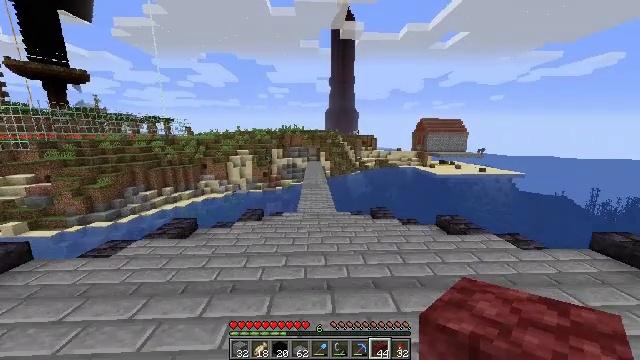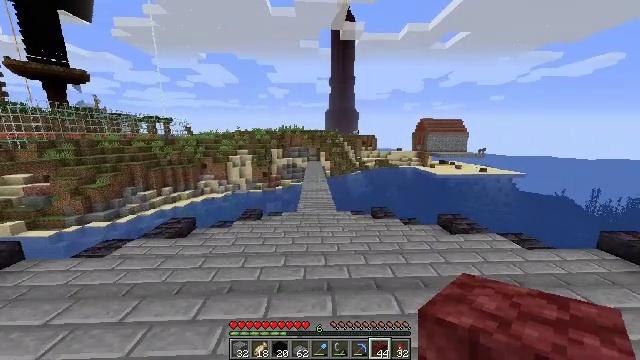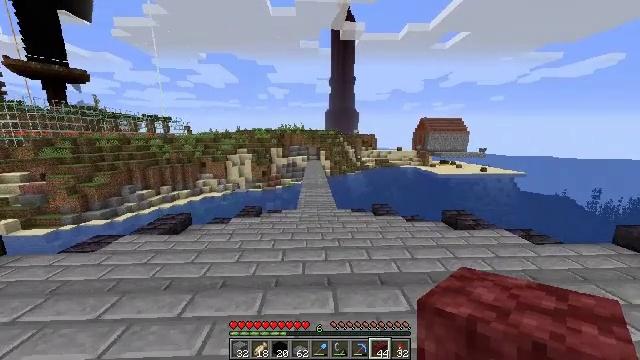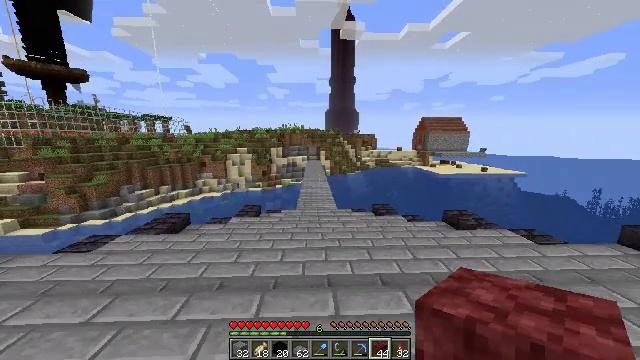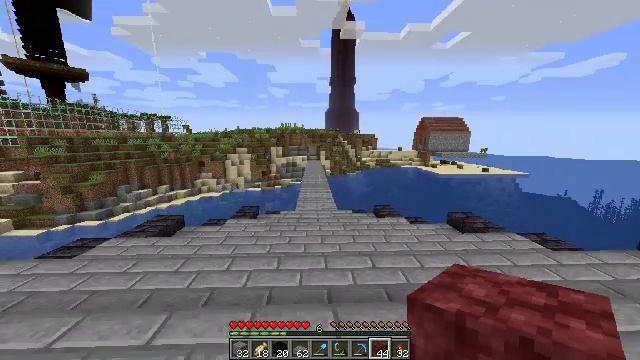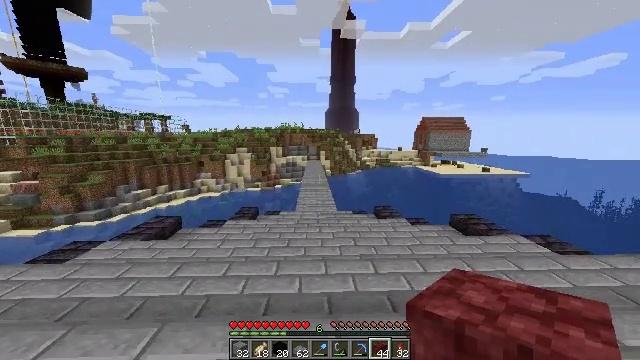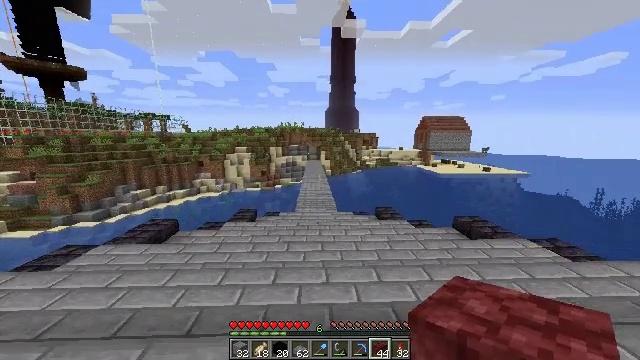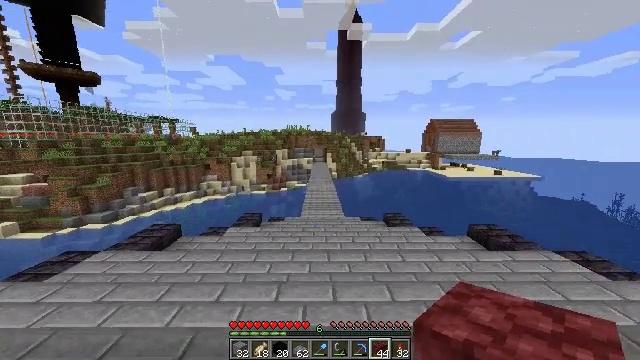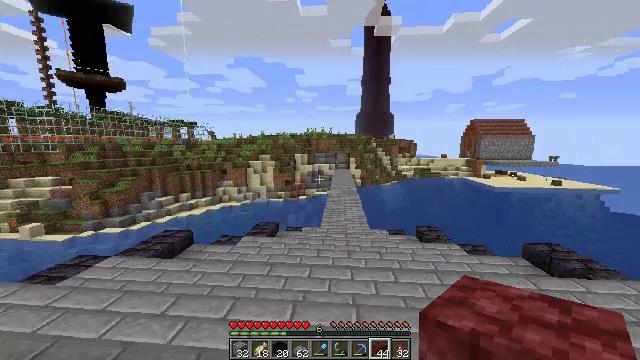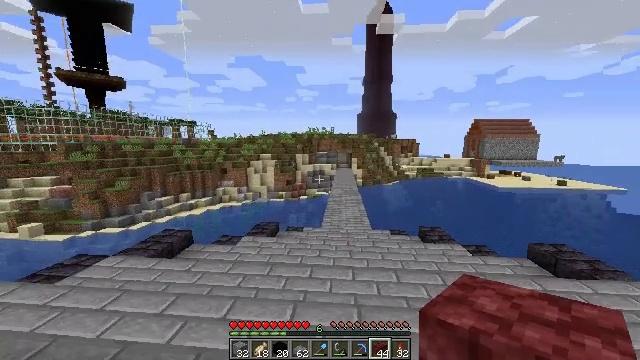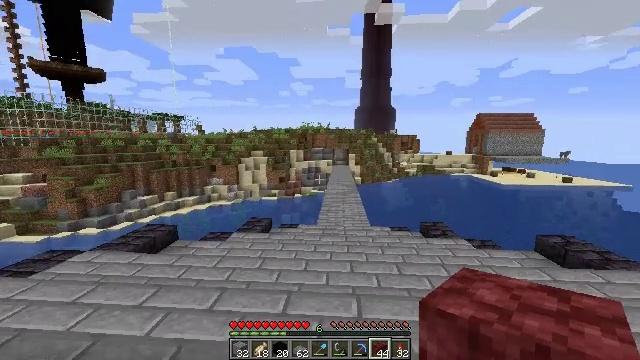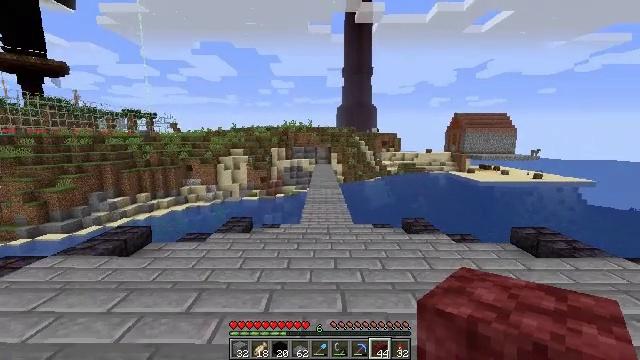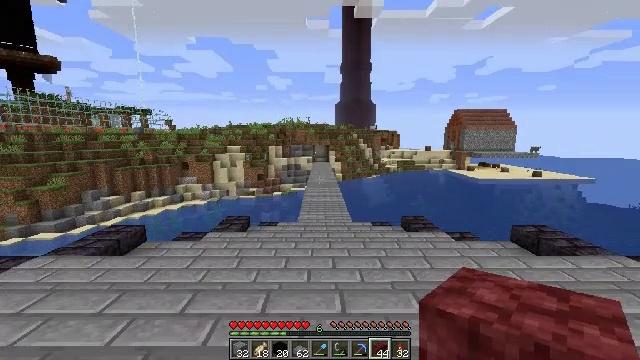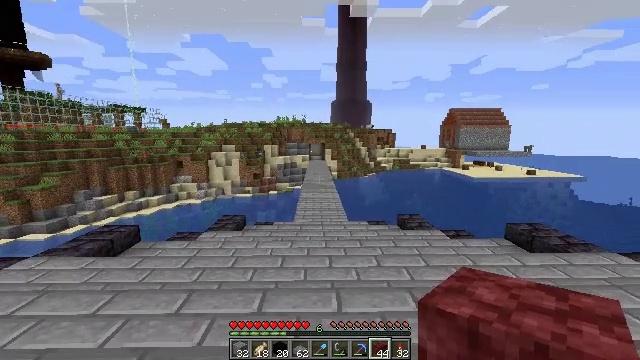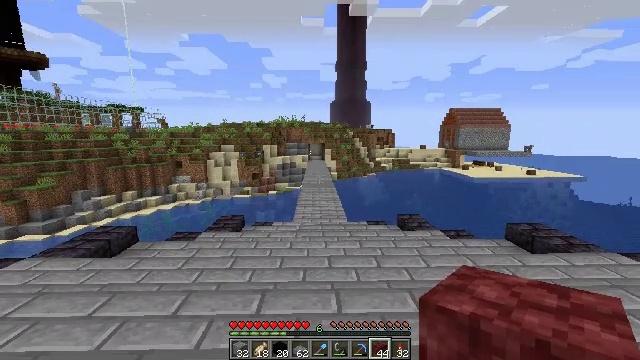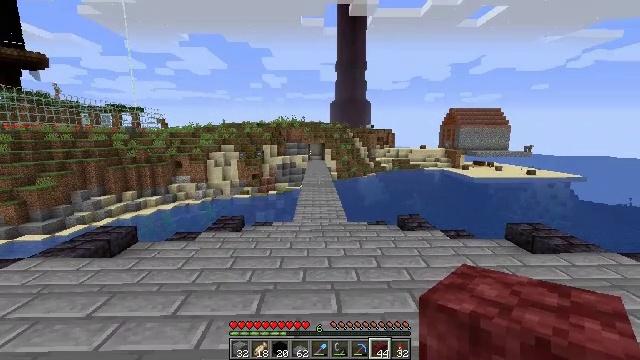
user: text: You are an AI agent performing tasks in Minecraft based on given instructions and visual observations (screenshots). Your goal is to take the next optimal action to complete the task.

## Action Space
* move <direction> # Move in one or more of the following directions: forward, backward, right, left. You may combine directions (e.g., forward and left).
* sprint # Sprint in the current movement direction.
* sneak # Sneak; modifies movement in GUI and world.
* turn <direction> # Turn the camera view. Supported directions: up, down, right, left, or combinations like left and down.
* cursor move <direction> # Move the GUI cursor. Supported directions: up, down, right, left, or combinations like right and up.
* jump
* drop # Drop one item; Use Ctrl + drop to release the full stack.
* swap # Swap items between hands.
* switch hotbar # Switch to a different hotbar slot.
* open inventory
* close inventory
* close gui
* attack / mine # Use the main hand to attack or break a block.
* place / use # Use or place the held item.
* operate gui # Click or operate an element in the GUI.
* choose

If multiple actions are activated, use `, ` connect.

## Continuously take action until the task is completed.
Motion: motion action
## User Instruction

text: Open the crafting table to craft white concrete powder.
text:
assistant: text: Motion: move forward
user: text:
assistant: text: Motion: move forward
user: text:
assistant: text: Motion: move forward
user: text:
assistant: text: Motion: move forward
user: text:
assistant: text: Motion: move forward
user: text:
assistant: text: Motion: move forward
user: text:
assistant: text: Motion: turn left
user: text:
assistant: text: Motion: turn left and up
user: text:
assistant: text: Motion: no_op
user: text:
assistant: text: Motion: turn right
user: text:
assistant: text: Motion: turn right
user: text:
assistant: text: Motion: no_op
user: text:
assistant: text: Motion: no_op
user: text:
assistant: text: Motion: no_op
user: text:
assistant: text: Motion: no_op
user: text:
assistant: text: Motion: no_op
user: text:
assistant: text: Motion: no_op
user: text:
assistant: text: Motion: no_op
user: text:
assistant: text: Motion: no_op
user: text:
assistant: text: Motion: no_op
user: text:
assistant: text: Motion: no_op
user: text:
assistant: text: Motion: no_op
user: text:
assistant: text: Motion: no_op
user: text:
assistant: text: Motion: no_op
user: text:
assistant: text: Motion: no_op
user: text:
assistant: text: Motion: no_op
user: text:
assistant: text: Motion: no_op
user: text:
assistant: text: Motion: no_op
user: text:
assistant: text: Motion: no_op
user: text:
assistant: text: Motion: no_op